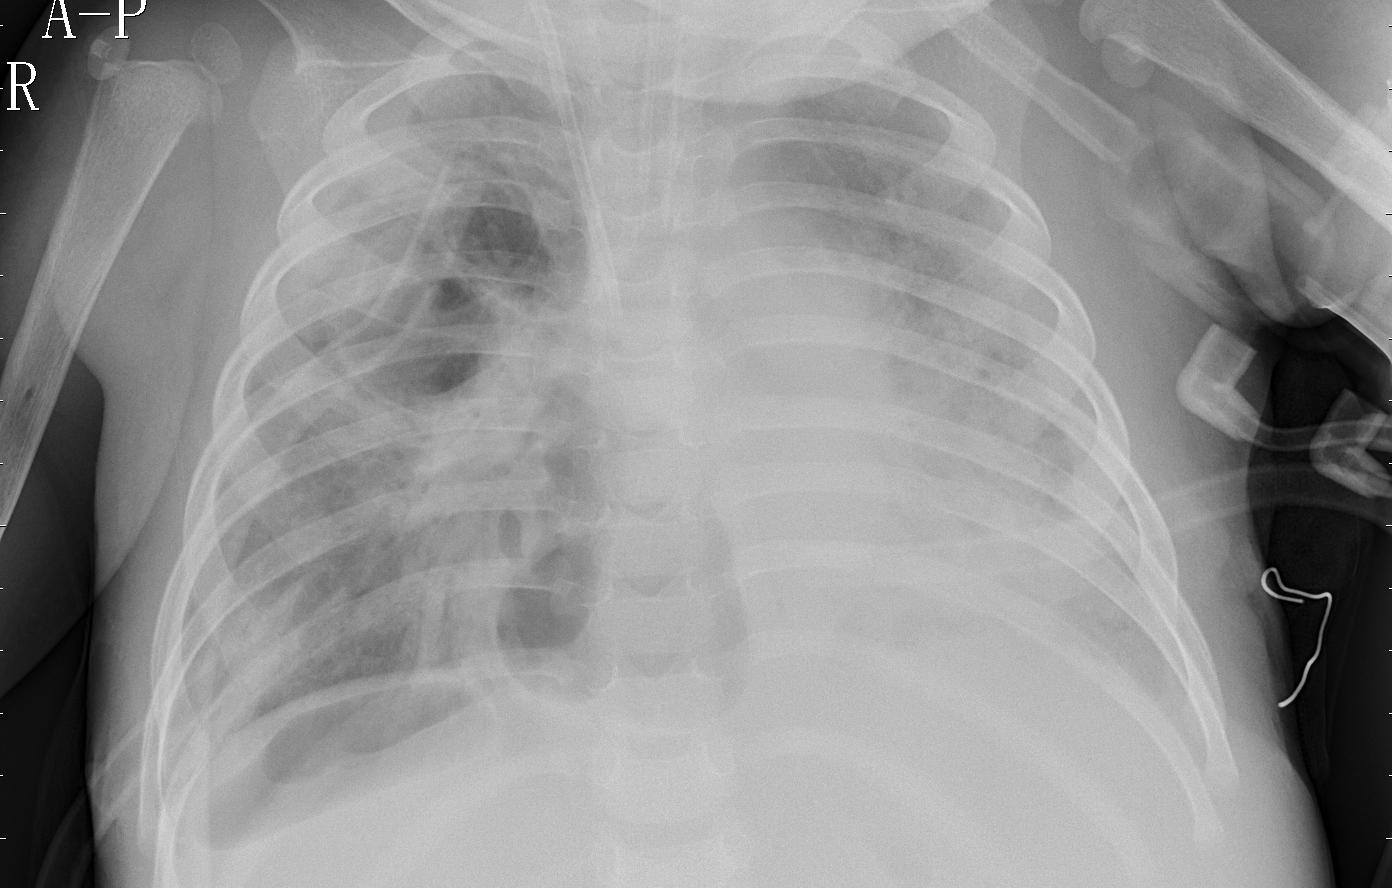
Diagnosis: PNEUMONIA